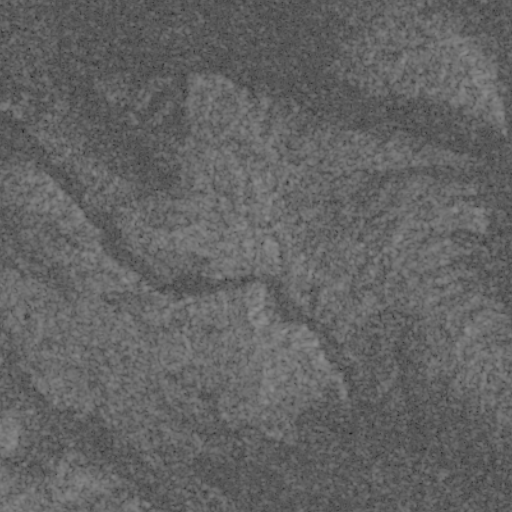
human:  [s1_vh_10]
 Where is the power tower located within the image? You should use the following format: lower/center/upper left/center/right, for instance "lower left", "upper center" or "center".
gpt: The power tower is located in the lower left of the image.
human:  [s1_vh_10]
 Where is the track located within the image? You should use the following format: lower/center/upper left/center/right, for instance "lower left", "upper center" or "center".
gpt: There is no track in the image.

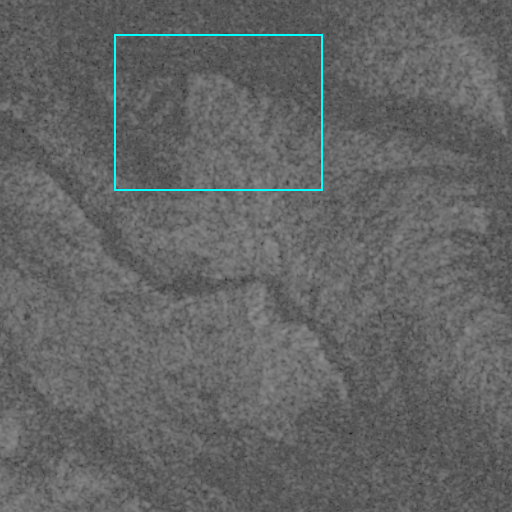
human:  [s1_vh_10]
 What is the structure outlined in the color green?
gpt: There is no green outline.
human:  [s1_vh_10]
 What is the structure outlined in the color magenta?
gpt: There is no structure outlined in magenta.